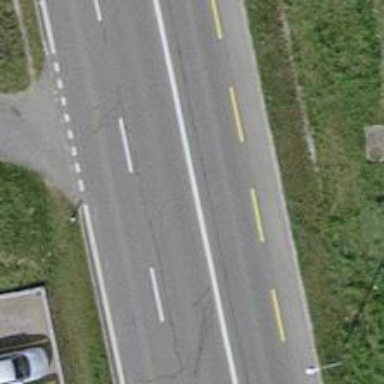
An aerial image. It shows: Primary highway with asphalt surface. There is lane designated for cycling on the left side.